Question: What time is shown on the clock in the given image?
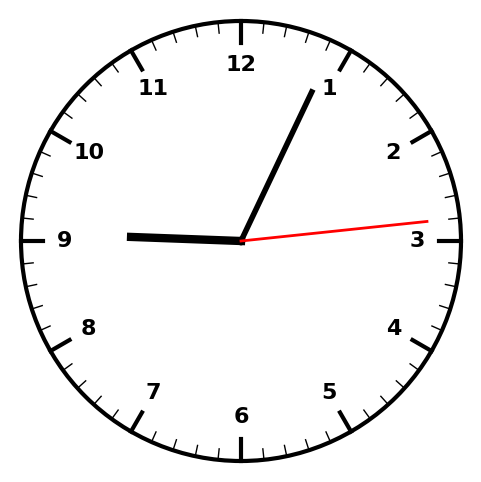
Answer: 09:04:14